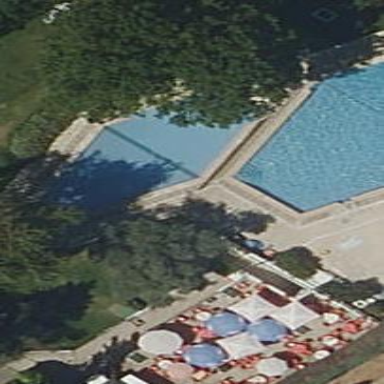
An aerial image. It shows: Swimming pool located in leisure land.